Question: I have some CSV files that appear OK in Notepad and Excel however seem to have extra line-feeds in them when I view them in VS2010 or Notepad++. When I attempt to process them in SSIS, the files fail with errors like this:
'Error: 0xC0202055 at Merge Files, Interface [225]: The column delimiter for column "Column 48" was not found.'
Here's a truncated example (there's about 50 columns, and the line-wrap appears to wrap randomly at the same position):

The questions are: how does Notepad and Excel open these files OK (and seemingly ignore the line-feeds)? Is there a way to get SSIS to process these files? Could it be an SSIS setting on code-page etc?
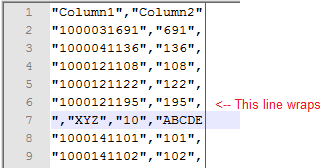
Answer: The easiest solution for us was to stage the input into a SQL table, and then in a subsequent data-flow, query it back-out without line-feeds in the CSV output, e.g.
'''
SELECT COLUMN1
,REPLACE(REPLACE([COLUMN2],CHAR(10),''),CHAR(13),'') AS [COLUMN2]
FROM TABLE
'''